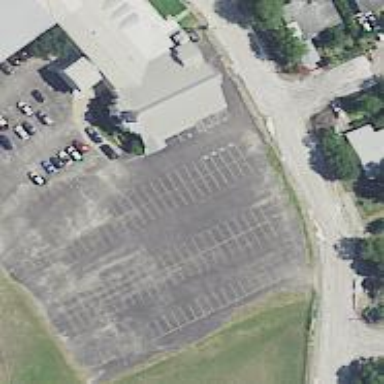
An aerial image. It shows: Parking space.